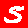
Digit: 5